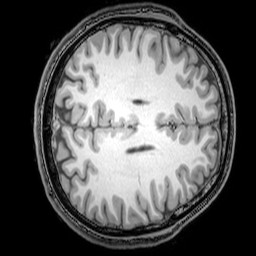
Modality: T1w
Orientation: axial
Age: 22
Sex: male
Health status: healthy
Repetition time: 0.081 s
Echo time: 0.037 s